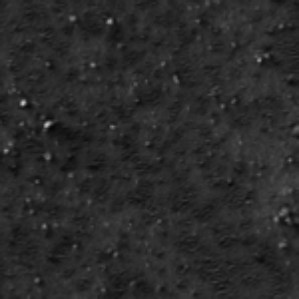
Label: frost